Question: I've got some code that has been working fine for a long time to get someone logged in on my application:
'''
private Employee Authenticate(string userName, string password) {
DirectorySearcher search = new DirectorySearcher(_rootDirectory);
search.Filter = "(&(objectClass=user)(SAMAccountName=" + userName + "))";
try {
SearchResultCollection results = search.FindAll();
if (0 < results.Count) {
// the rest of my code
// that returns an employee
// if the password matches
}
} catch (Exception err) {
MessageBox.Show(err.Message, "ActiveDir.cs ADWrapper::AuthenticateUser Error", MessageBoxButtons.OK, MessageBoxIcon.Error);
}
return null;
}
'''
Lately, the code has been throwing a <URL>.
Microsoft's Documentation does not indicate that <URL> should be throwing any kind of exceptions.
When debugging my code, I can put the break point on the condition above, mouse over it, and see that the exception exists.

If I use to let the debugger take me to the 'catch' condition or wait a few seconds on the breakpoint, the 'results.Count' variable becomes valid and contains an integer value.
I am guessing the <URL> method is executing in a thread, and that I am checking the results before the thread has completed.
Is there a way to tell when 'FindAll()' has finished or have I just spotted some kind of new bug that happened as a result of an update?
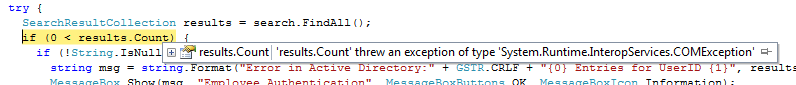
Answer: This is a debugger artifact. Debug expressions are executed on a helper thread inside the process. The fact that it is a thread from the one that the code is executing on can have side-effects. Obvious cases are, say, properties that use in their getter.
The not-so-obvious ones are anything that's COM related, like Active Directory. COM implements thread-safety for COM servers that are not thread-safe. This can't work well on the debugger thread, the thread that created the server is frozen. Plus anything else that can go wrong, like not having a proxy/stub required to marshal the call etcetera.
You don't have a real problem.